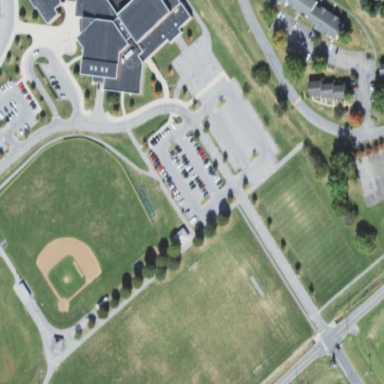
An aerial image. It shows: Baseball pitch for leisure land activities.